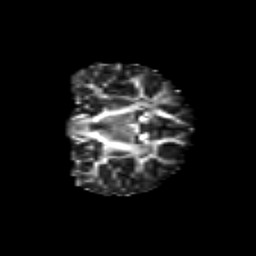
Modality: FA
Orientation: coronal
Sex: female
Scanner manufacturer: siemens
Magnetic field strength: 3 T
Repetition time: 5 s
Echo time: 0.071 s